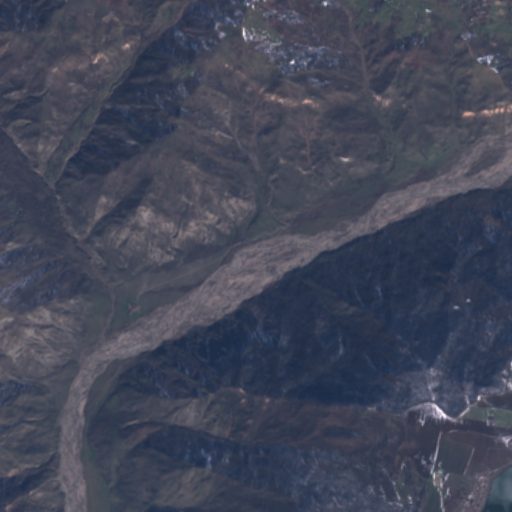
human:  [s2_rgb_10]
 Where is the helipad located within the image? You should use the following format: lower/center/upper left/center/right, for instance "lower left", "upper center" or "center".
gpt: The helipad is located in the lower right of the image.
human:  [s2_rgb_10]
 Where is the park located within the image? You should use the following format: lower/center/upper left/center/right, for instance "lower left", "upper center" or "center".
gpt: The park is located in the lower right of the image.
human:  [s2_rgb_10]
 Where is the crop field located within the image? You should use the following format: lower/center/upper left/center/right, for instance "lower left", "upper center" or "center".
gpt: There is no crop field in the image.